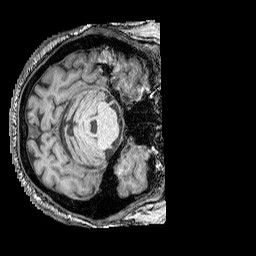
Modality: T1w
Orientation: axial
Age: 64
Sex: male
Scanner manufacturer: siemens
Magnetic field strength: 3 T
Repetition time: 2.25 s
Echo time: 0.00411 s